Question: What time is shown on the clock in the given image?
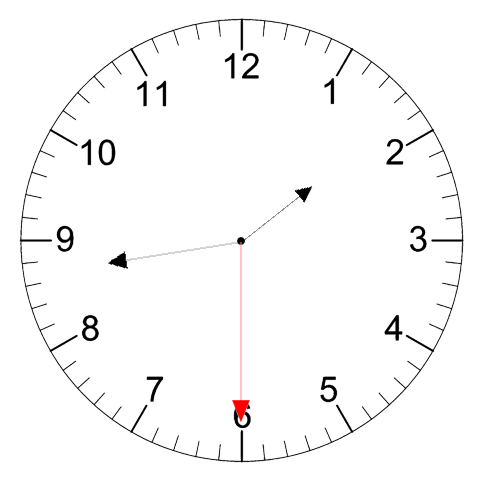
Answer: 01:43:30